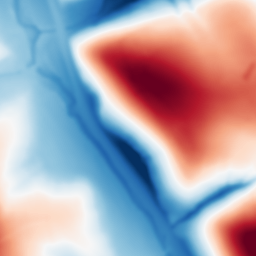
Category: multiscale
Decomposition family: dog_multiscale
Decomposition parameters: sigma_ratio: 2
n_scales: 5
base_sigma: 2
Upsampling method: bicubic
Upsampling parameters: scale: 4
Upsampling scale: 4